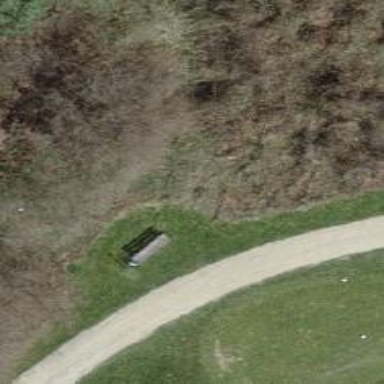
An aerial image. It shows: Bench.